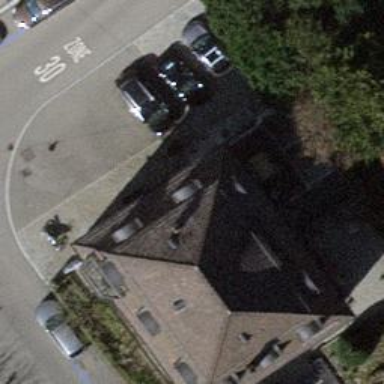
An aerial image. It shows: Furniture shop.